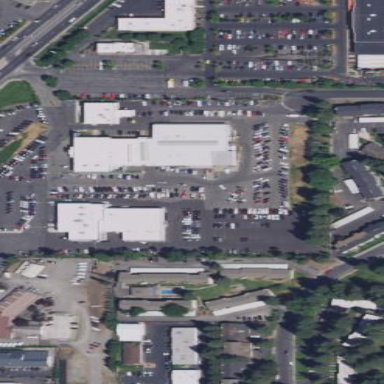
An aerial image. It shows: Retail area.